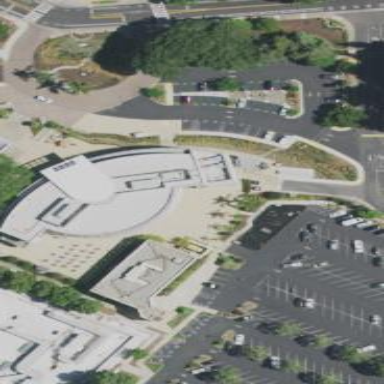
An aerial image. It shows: Cafe located in building.